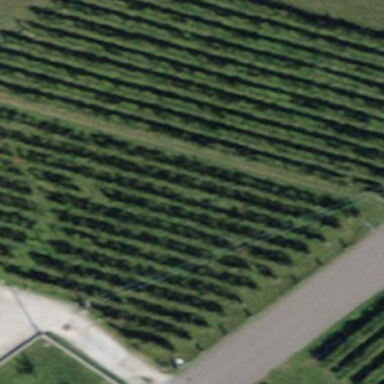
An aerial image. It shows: Vineyard with grape crops.